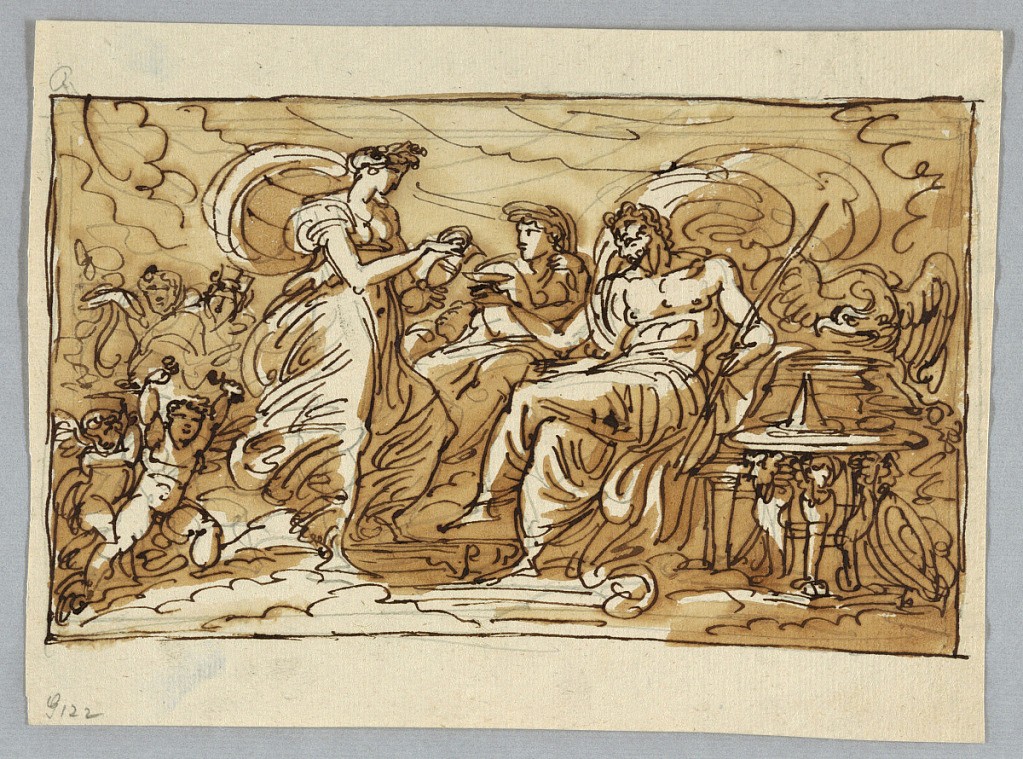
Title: Hebe Pours Wine into Jupiter's Bowl
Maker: Felice Giani, Italian, 1758–1823
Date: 1810–20
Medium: Pen and brown ink, brush and brown wash over traces of graphite on light brown laid paper
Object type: Drawing
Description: Juno shown between Jupiter and Hebe, gods at left. Eagle beside Jupiter. Two putti in lower left hand corner.